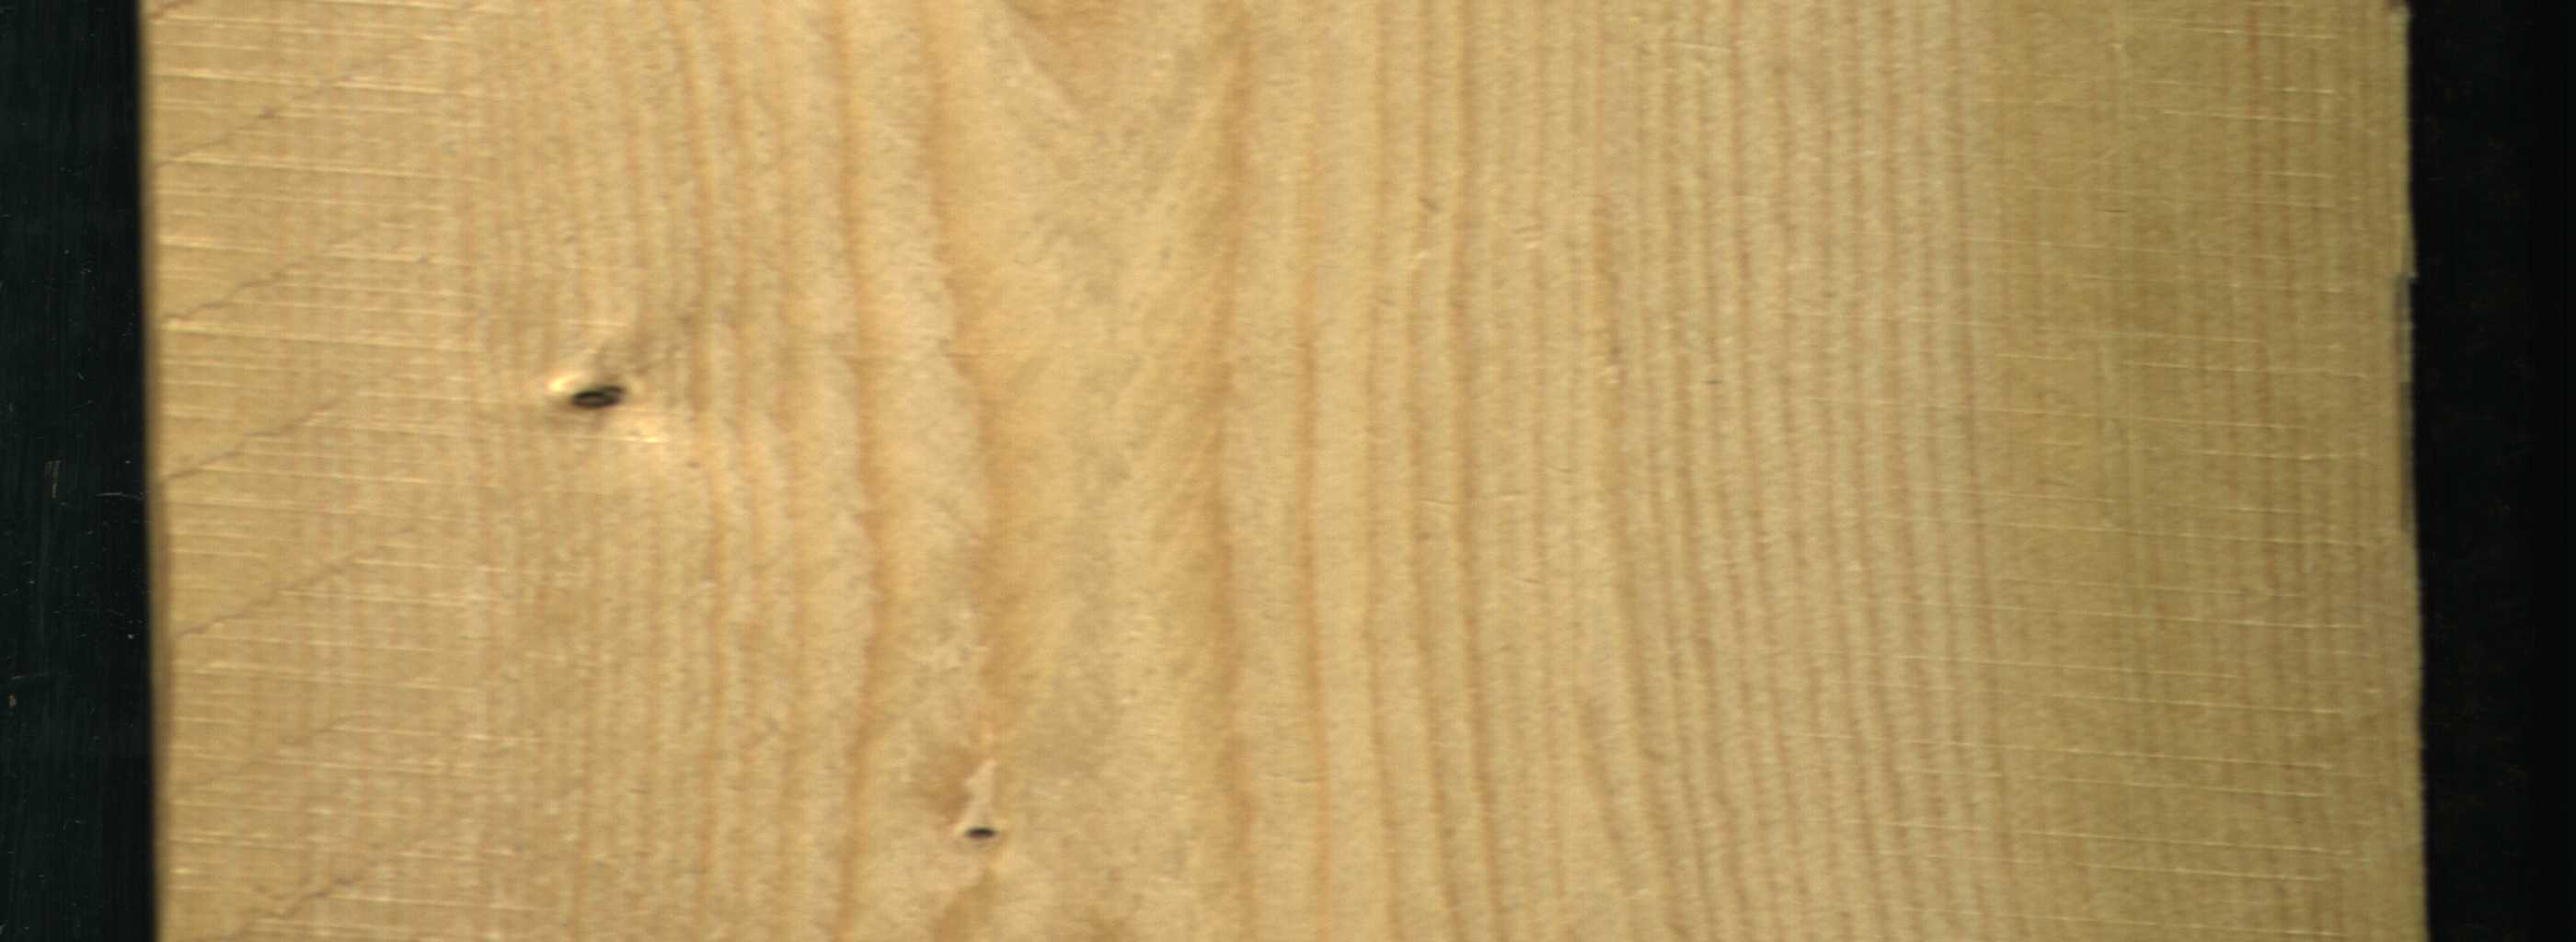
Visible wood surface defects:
Dead_Knot
Dead_Knot
Live_Knot